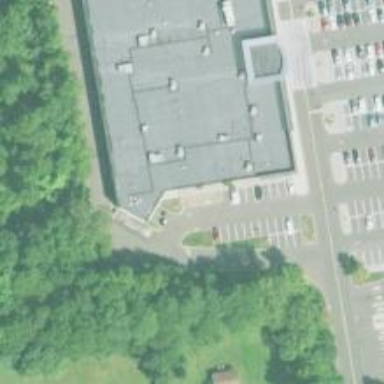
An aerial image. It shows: Building that houses fitness center.